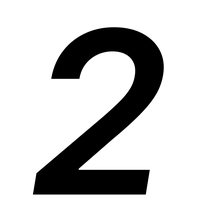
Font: Inter-Italic_SemiBold_Italic